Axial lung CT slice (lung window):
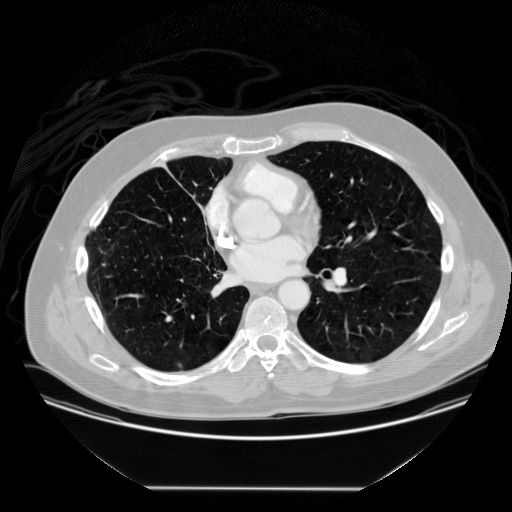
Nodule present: no